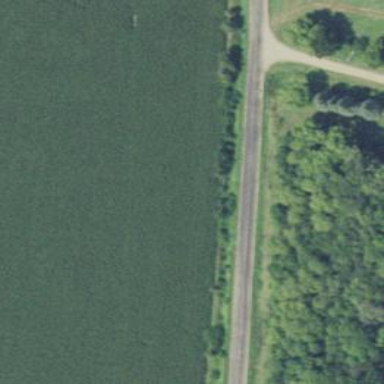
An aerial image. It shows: Secondary road.